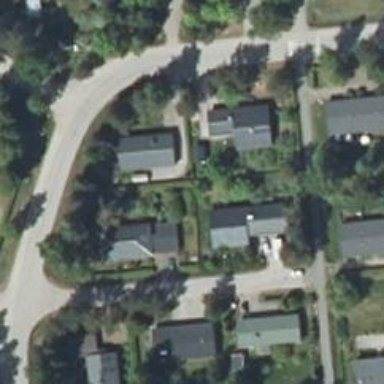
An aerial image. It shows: Charming neighbourhood.